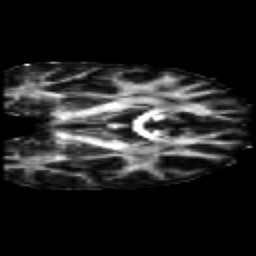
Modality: FA
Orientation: coronal
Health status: healthy
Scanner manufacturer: philips
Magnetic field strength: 3 T
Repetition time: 6.964 s
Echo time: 0.092 s